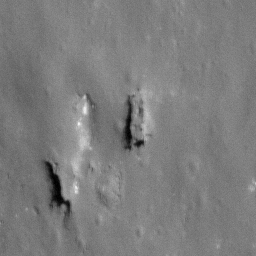
Pit: Proclus 1a
Host crater: Proclus
Host type: impact_melt
Lunar coordinates: latitude 16.297, longitude 46.894